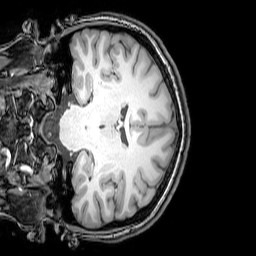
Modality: T1w
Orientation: coronal
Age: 22
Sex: female
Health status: healthy
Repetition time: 0.081 s
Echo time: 0.037 s